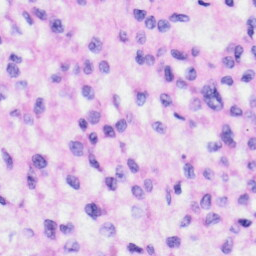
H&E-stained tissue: Liver